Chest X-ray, PA view. Patient: 46 years old, sex F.
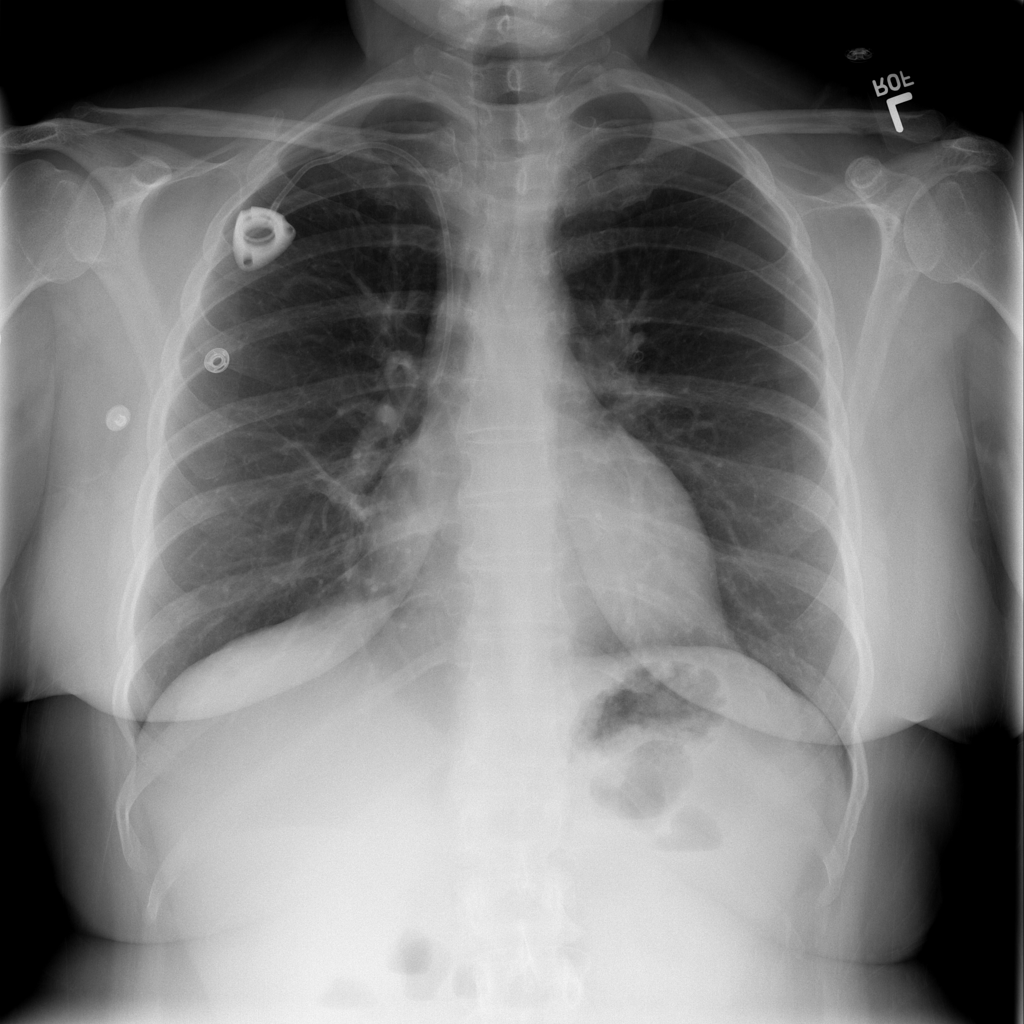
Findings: Atelectasis, Consolidation, Mass